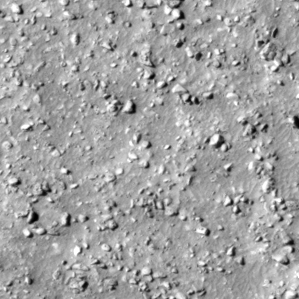
Label: non_frost